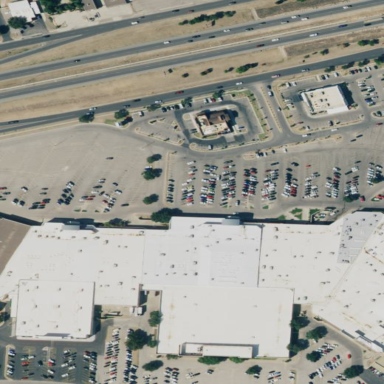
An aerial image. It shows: Mall building.